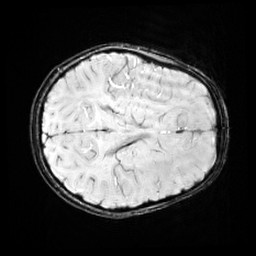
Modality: SWI
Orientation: axial
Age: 10
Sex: female
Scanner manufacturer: siemens
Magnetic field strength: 3 T
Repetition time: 0.027 s
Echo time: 0.02 s